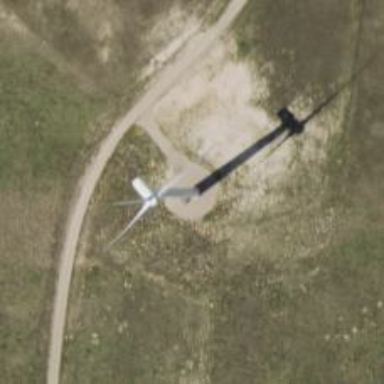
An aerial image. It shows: Wind turbine generating power.